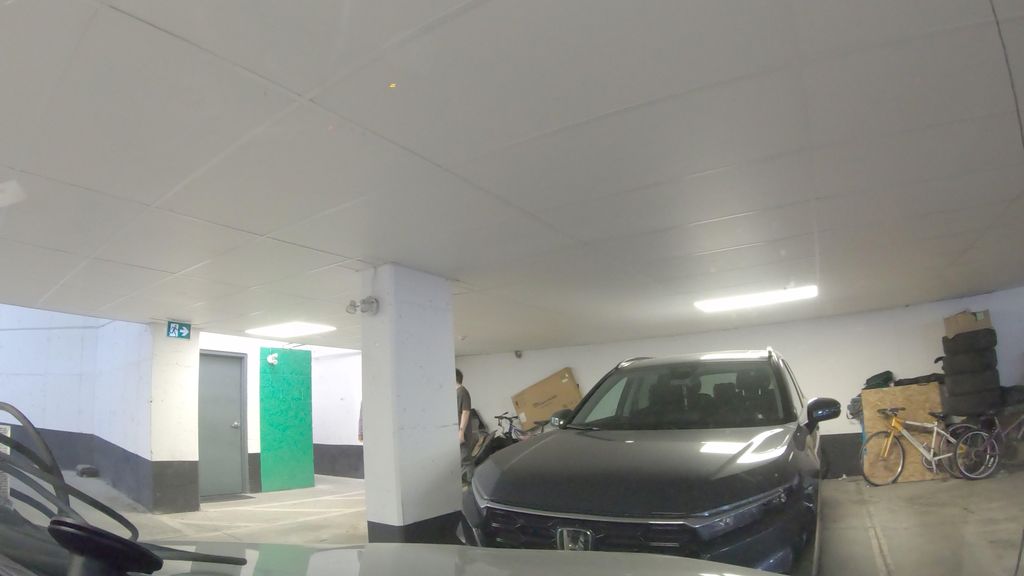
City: toronto